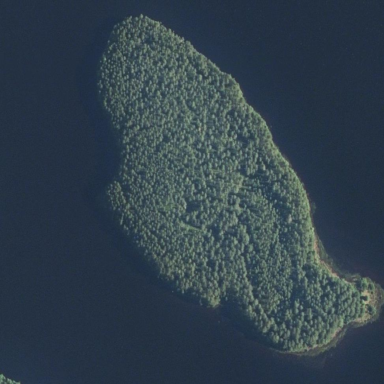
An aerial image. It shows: Islet.